Question: # I Add one app in iTunes but not show in main view![enter image description here

I already create add new app but not show in main view show in image.
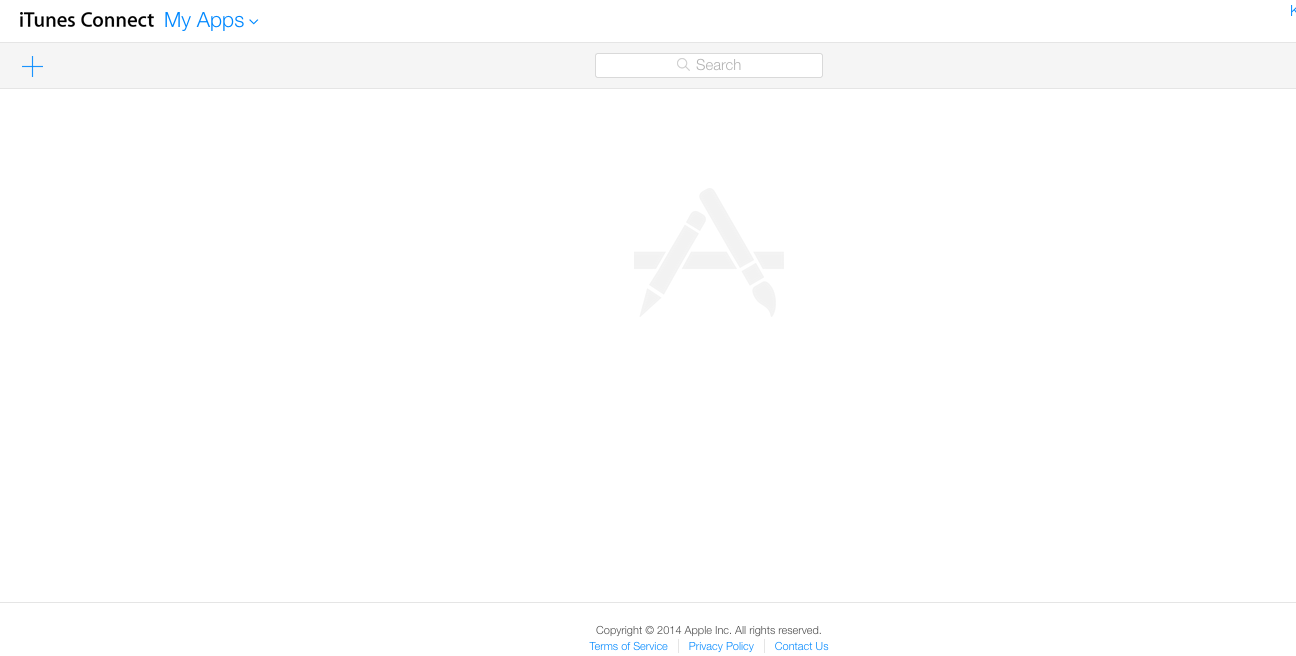
Answer: If I remember right there should be scheduled maintenance for holidays so check your developers account mail for message from Apple.
This probably don't help you but can save some time